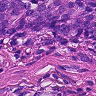
Metastatic tissue present: yes